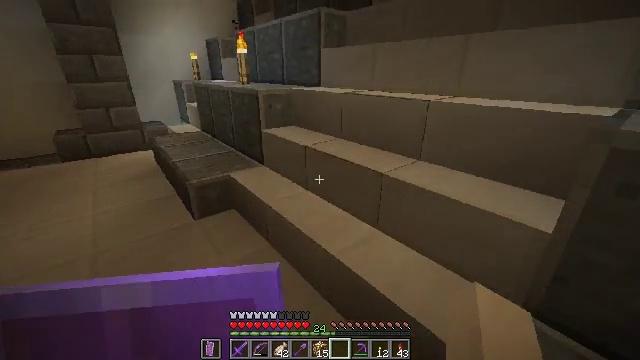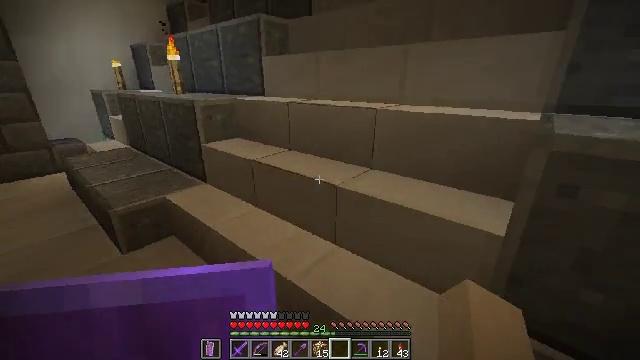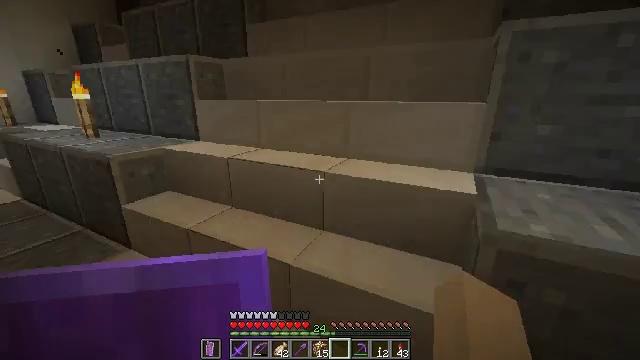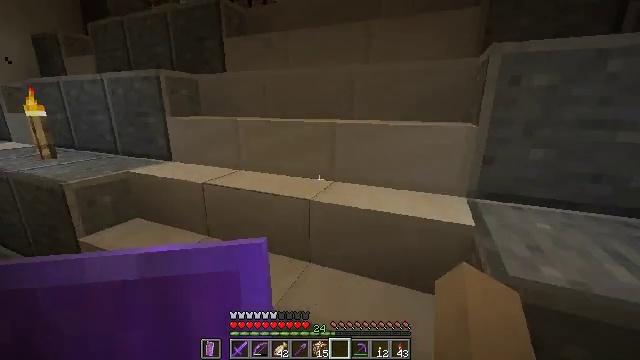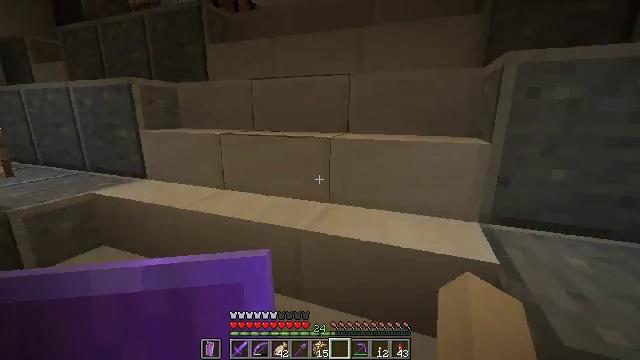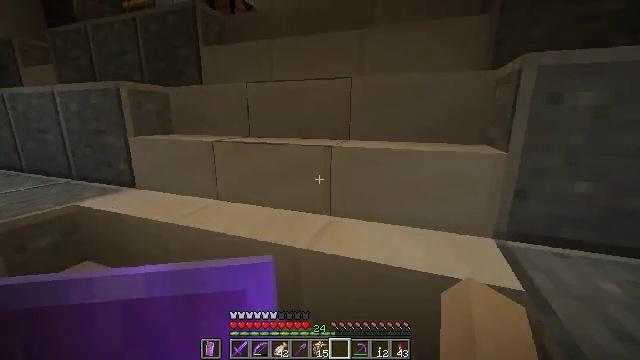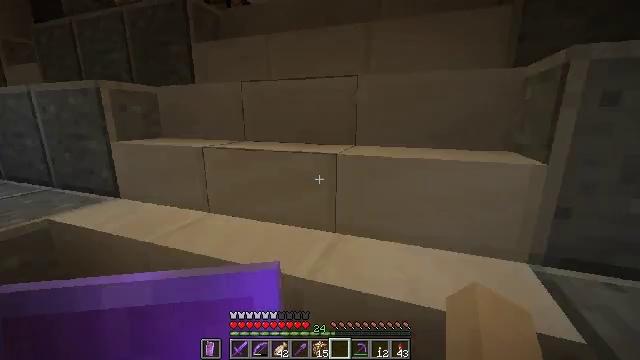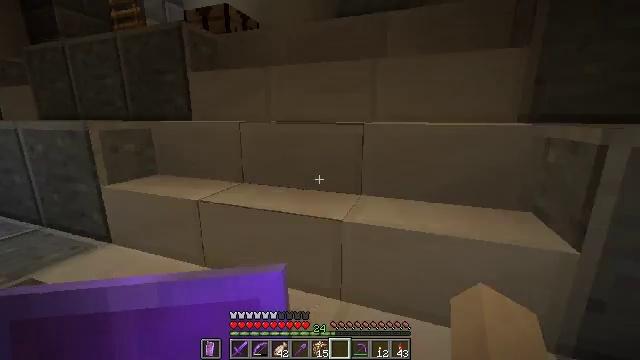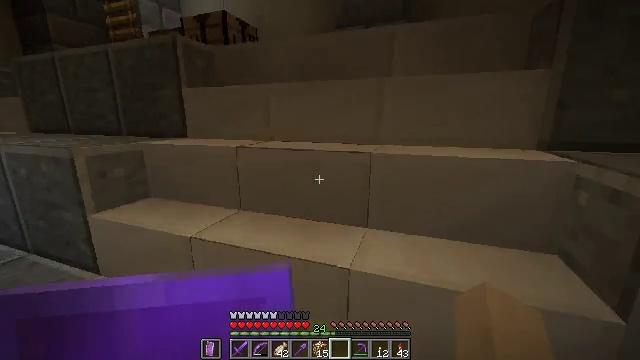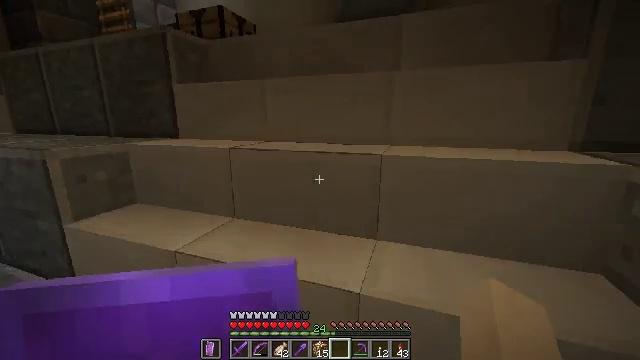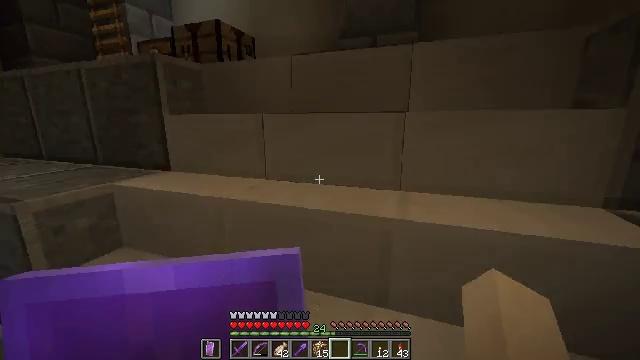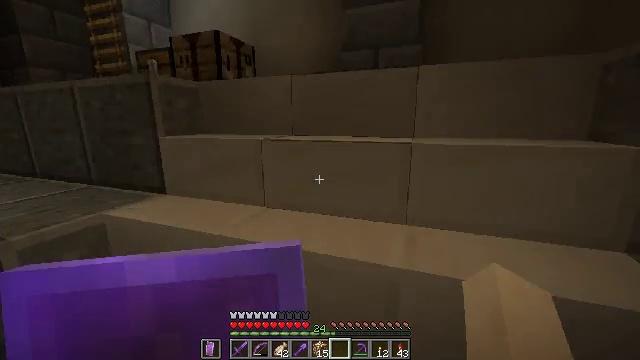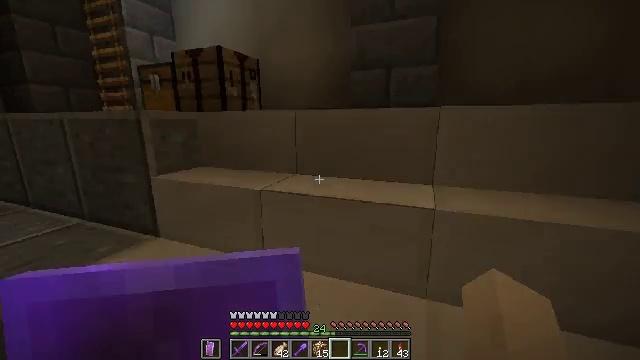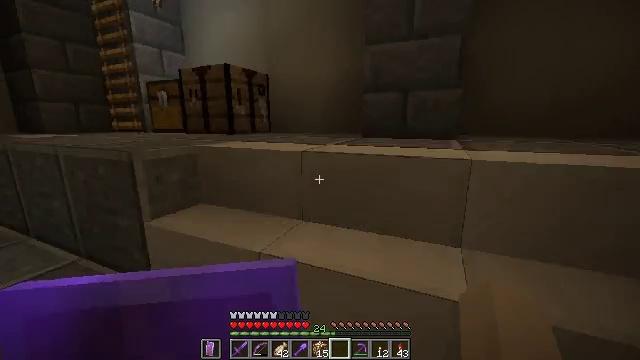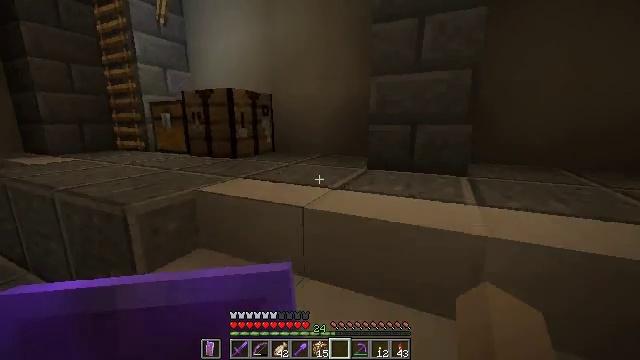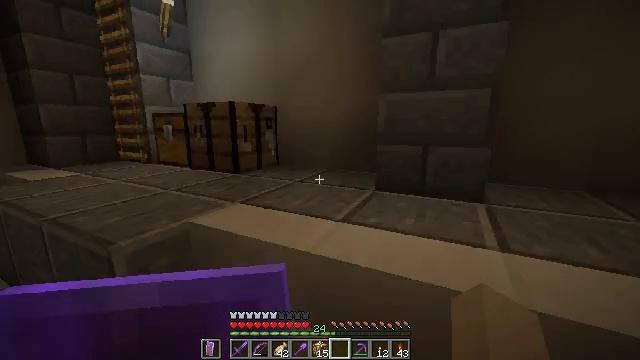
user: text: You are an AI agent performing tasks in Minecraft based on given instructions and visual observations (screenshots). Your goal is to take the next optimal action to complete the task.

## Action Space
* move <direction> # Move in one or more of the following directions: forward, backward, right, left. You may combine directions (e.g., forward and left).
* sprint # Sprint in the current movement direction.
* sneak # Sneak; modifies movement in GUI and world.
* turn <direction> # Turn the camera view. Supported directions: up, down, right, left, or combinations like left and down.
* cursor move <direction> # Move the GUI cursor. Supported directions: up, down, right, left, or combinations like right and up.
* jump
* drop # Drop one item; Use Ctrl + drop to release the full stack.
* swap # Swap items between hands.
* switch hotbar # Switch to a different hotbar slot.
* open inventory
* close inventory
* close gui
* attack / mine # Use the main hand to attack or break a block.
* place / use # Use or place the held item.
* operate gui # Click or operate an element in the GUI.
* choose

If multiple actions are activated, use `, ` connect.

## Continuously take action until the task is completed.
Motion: motion action
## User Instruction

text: Craft smooth stone in the furnace.
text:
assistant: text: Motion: move forward, turn right and up
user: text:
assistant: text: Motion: move forward, turn right and up
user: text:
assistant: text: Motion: move forward, turn right and up
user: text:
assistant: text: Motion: move forward, turn right and up
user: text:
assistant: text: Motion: move forward
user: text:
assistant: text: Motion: move forward
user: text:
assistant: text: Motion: move forward
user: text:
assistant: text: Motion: move forward
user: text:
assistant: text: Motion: move forward
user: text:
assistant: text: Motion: move forward
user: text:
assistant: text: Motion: move forward
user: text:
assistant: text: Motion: move forward, turn left
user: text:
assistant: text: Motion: move forward, turn left
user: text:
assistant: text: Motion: move forward, turn left
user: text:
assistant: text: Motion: move forward, turn left
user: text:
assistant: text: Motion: move forward, turn left
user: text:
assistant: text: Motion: move forward, turn left
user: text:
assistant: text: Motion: move forward, turn left
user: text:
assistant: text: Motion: move forward, turn left
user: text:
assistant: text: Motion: move forward, turn left
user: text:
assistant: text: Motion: move forward, turn left
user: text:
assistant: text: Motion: move forward, turn left
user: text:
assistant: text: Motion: move forward
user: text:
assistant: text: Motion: move forward, turn down
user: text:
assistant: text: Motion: move forward, turn left and down
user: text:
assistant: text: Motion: move forward, turn left and down
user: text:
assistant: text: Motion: move forward, turn left and down
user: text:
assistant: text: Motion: move forward
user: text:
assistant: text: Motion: move forward
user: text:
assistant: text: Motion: move forward